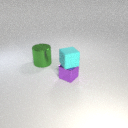
small purple metal cube in front of large green metal cylinder